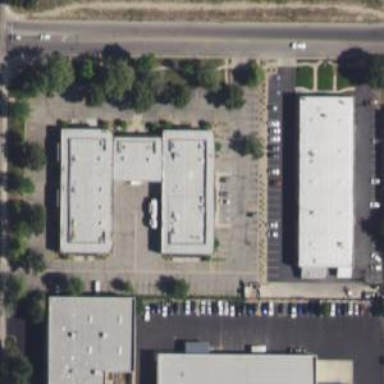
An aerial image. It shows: Commercial building.